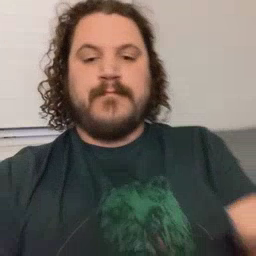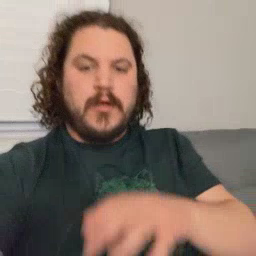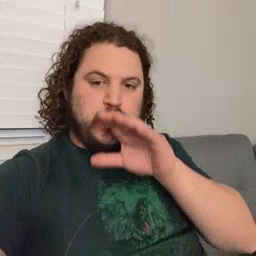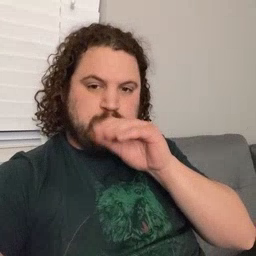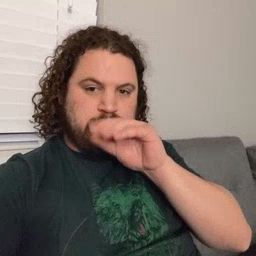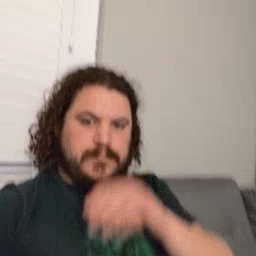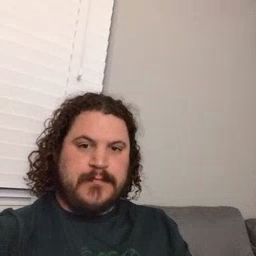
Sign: goose